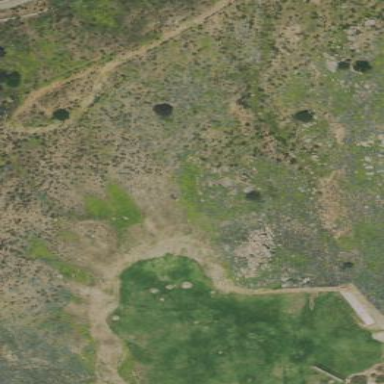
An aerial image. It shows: Grassy area designated for driving range golf.